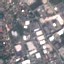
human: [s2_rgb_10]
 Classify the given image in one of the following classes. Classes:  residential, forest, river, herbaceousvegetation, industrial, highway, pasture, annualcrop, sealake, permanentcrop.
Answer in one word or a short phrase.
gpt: Industrial